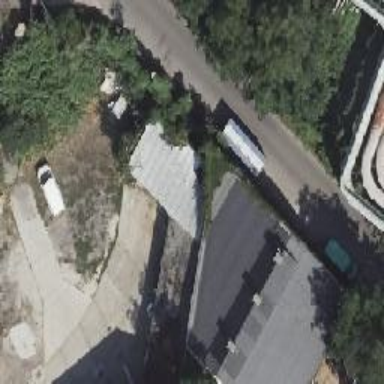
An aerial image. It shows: Commercial building with gabled roof.